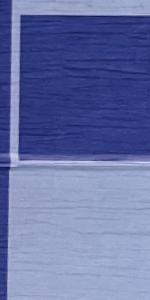
Label: Empty